Question: My issue is very similar to the one in this question: <URL> each time we need to deserialize data.
'''
var result = new ProtoCompressedSerializer().Deserialize<Dictionary<string, CustomStruct>>(...)
'''
Here's the result from ANTS Performance Profiler:

First node in the graph is our method which is calling Deserialize using the code above. The number on left in each box is time in seconds and on the right is Hit count. As you can see RunTimeTypeModel.TakeLock is taking a lot of time. In the linked question above, the suggestion was to precompile model. Is that possible for CompressedSerializer and it's Deserialize method? From performance perspective, is it better to create one serializer and share it among all threads? Is it thread-safe?
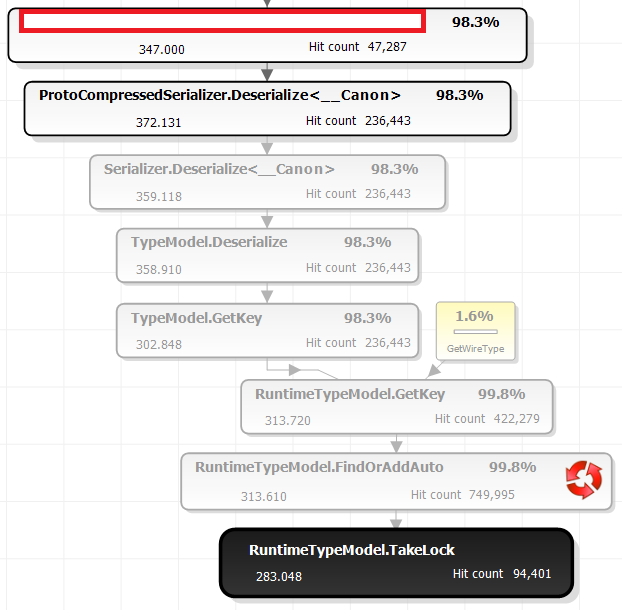
Answer: After trying out several options and comparing their performance using Performance Profilers, I've come to the conclusion that 'Dictionary<T,K>' is Not correctly supported by ProtoBuf-net and even initializing serializer beforehand won't help.
The solution is to wrap up the Dictionary into a new class as the only data member. This will not only improve performance several fold, we saw 3X improvement, but also virtually eliminate the use of TakeLock and associated timeout issues.
Example:
'''
[Serializable]
[ProtoContract]
[DataContract]
public class ModelADict
{
[ProtoMember(1)]
[DataMember]
public Dictionary<string, ModelA> sub { get; set; }
public ModelADict()
{
sub = new Dictionary<string, ModelA>();
}
}
'''